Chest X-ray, PA view. Patient: 64 years old, sex F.
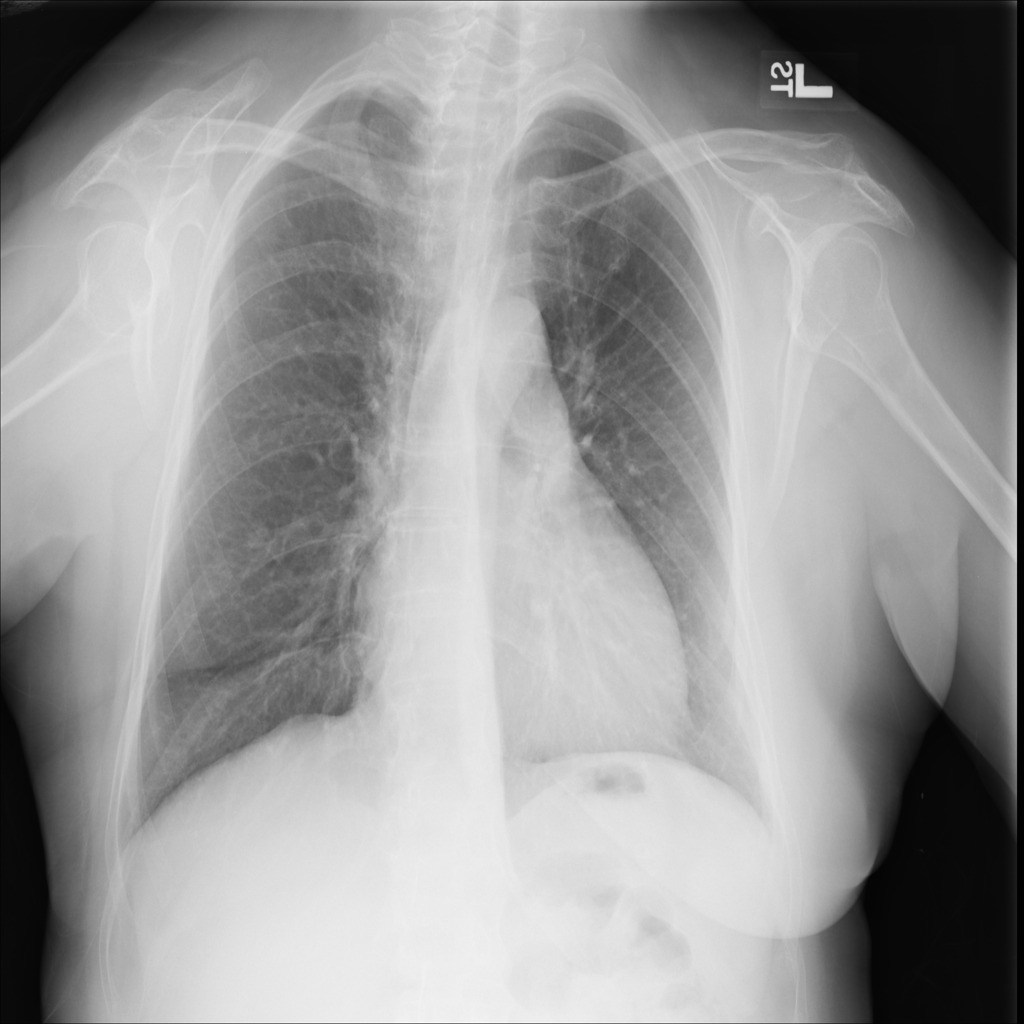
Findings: Emphysema